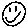
Label: smiley face